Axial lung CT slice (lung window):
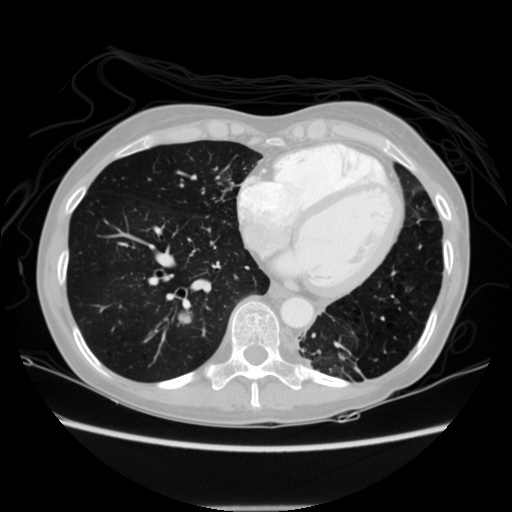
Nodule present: yes
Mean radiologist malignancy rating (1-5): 3.75